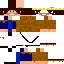
A male human skin with medium skin, wearing brown long hair dressed in a blue hoodie and blue pants, featuring a closed mouth.